Question: There is a new feature on Github : <URL>. It's built with Leaflet, but it clearly uses some costum css for the pop-up:

I would love to use the same, but I can't find the relevant css.
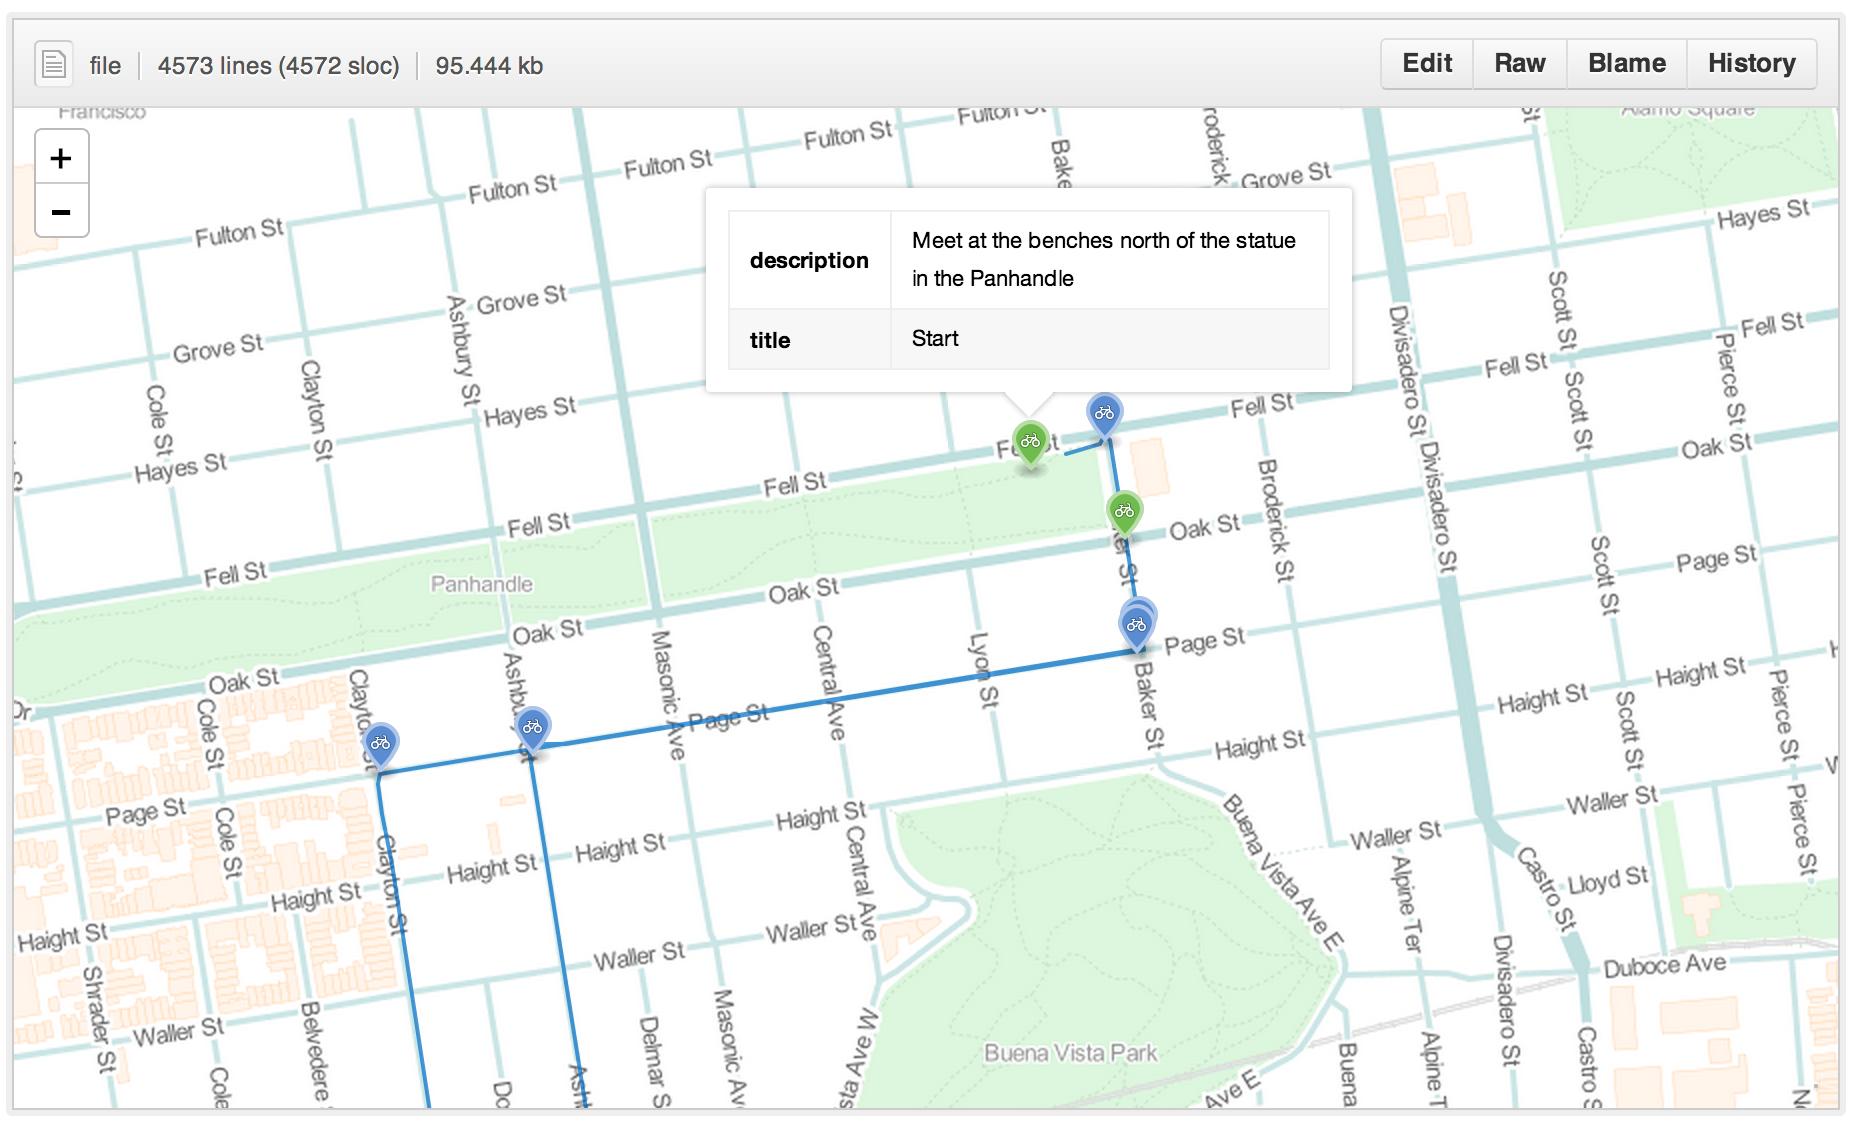
Answer: This page as example
<URL>
Contains a link
<URL>
On that page is the dynamically generated CSS
<URL>
Snippet
'''
.marker-properties td {
padding: 5px 10px;
border: 1px solid #eeeeee; }
'''